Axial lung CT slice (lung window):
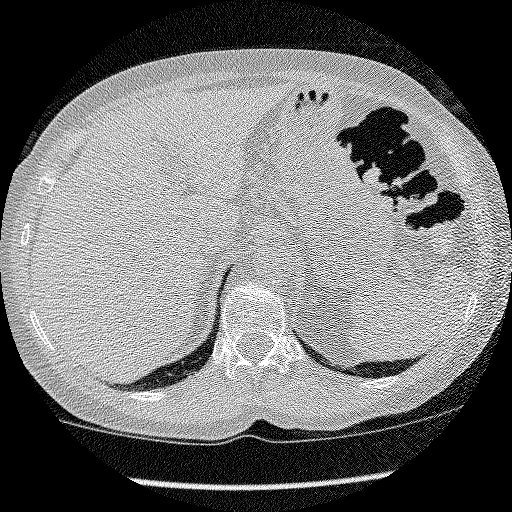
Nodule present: no